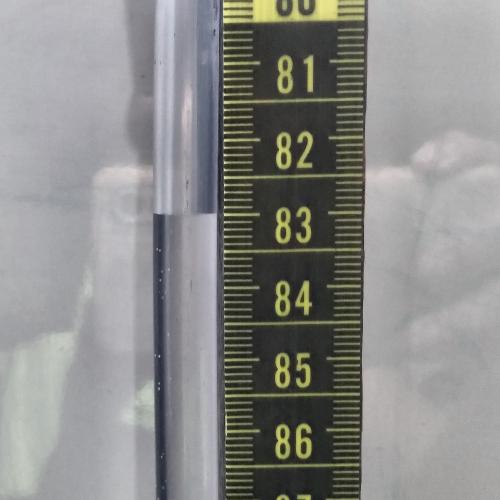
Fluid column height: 83.0 cm